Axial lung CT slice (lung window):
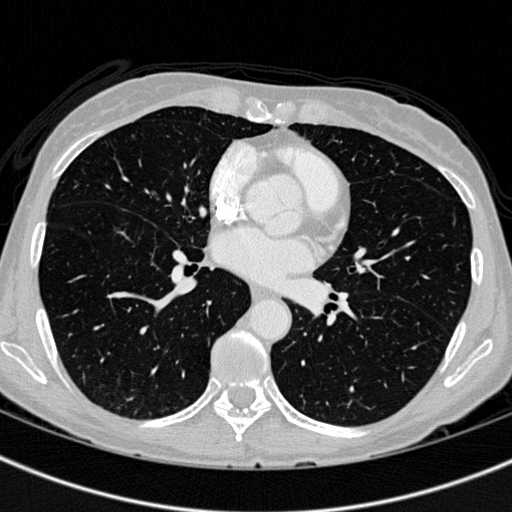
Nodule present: no